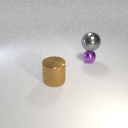
small purple metal sphere to the right of large brown metal cylinder